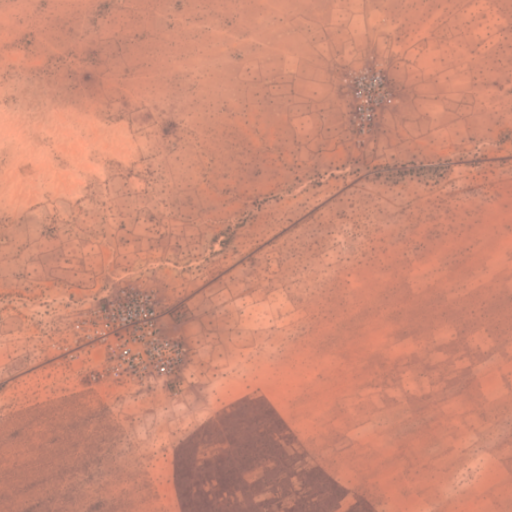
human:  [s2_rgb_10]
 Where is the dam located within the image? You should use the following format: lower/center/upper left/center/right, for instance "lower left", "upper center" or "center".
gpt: The dam is located in the center left of the image.
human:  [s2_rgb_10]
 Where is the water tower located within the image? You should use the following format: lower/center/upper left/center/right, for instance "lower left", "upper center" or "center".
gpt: The water tower is located in the center left of the image.
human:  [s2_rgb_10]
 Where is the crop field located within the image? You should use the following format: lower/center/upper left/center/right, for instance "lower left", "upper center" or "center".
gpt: There is no crop field in the image.